Question: Using <URL> in a SharePoint Visual WebPart I am coming across a problem where the compiler is showing me the error:
''object' does not contain a definition for 'Bind''
I have put the DLL's containing the methods into the GAC (done by the SP package), referenced the assemblies in the markup, and imported the namespace as follows:
'''
<%@ Assembly Name="ASPBinding, Version=1.0.0.0, Culture=neutral, PublicKeyToken=b36aef9f99d7a844" %>
<%@ Assembly Name="Binding, Version=1.0.0.0, Culture=neutral, PublicKeyToken=b36aef9f99d7a844" %>
<%@ Import Namespace="Binding" %>
'''
And IntelliSense shows that the page markup is seeing the extension methods:

Is there a reason why the page compiler sees something different? This works when it is in a normal ASPX page outside of SharePoint.
---
OK - seems like a 'problem' with SharePoint.
Out of the box, SP2010 does not use .Net 3.5 to compile ASPX pages - it uses the .Net 2.0 compiler. Who would have thought?!..
Changing the web.config to use the 3.5 compiler allows us to call the extension method ok.
<URL>.
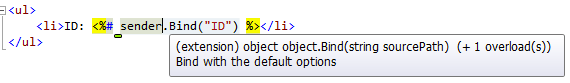
Answer: OK - seems like a 'problem' with SharePoint.
Out of the box, SP2010 does not use .Net 3.5 to compile ASPX pages - it uses the .Net 2.0 compiler. Who would have thought?!..
<URL>.